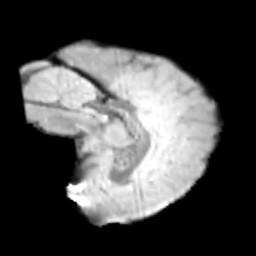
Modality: T2w
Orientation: sagittal
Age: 11
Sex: male
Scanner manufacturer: siemens
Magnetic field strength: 3 T
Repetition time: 3.8 s
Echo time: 0.07 s